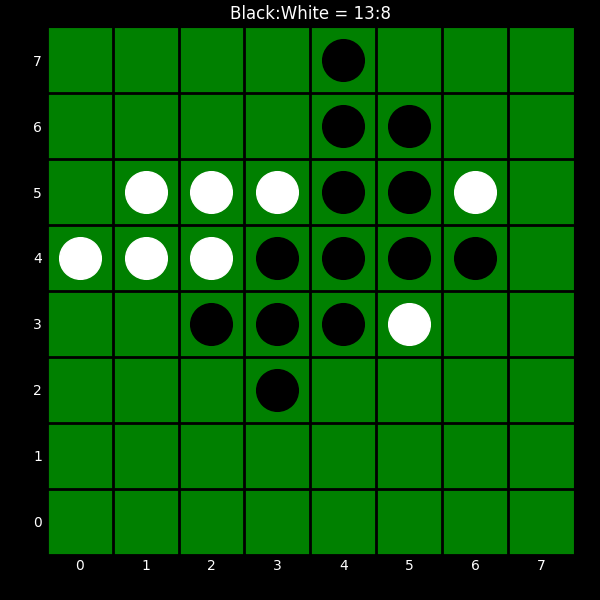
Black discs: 13
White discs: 8